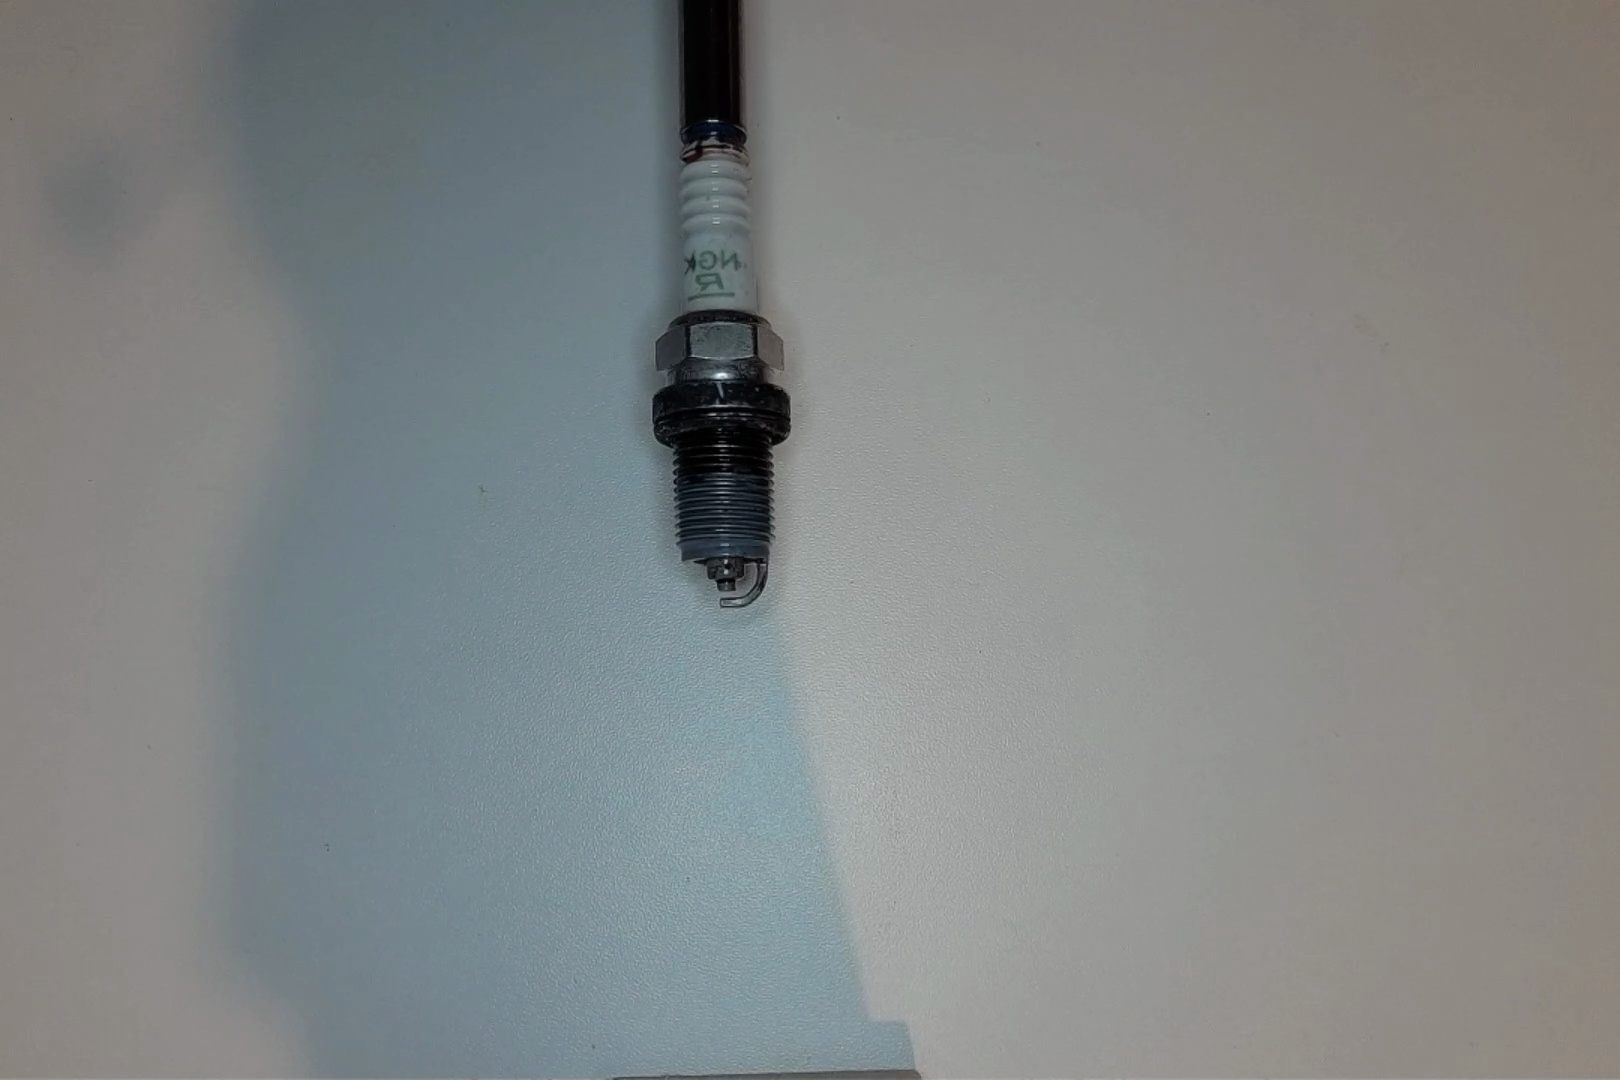
Label: anomaly